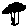
Label: tree